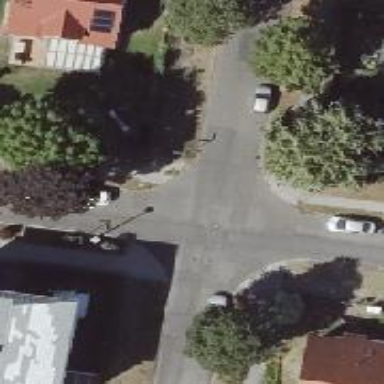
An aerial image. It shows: Uncontrolled road crossing.